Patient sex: F
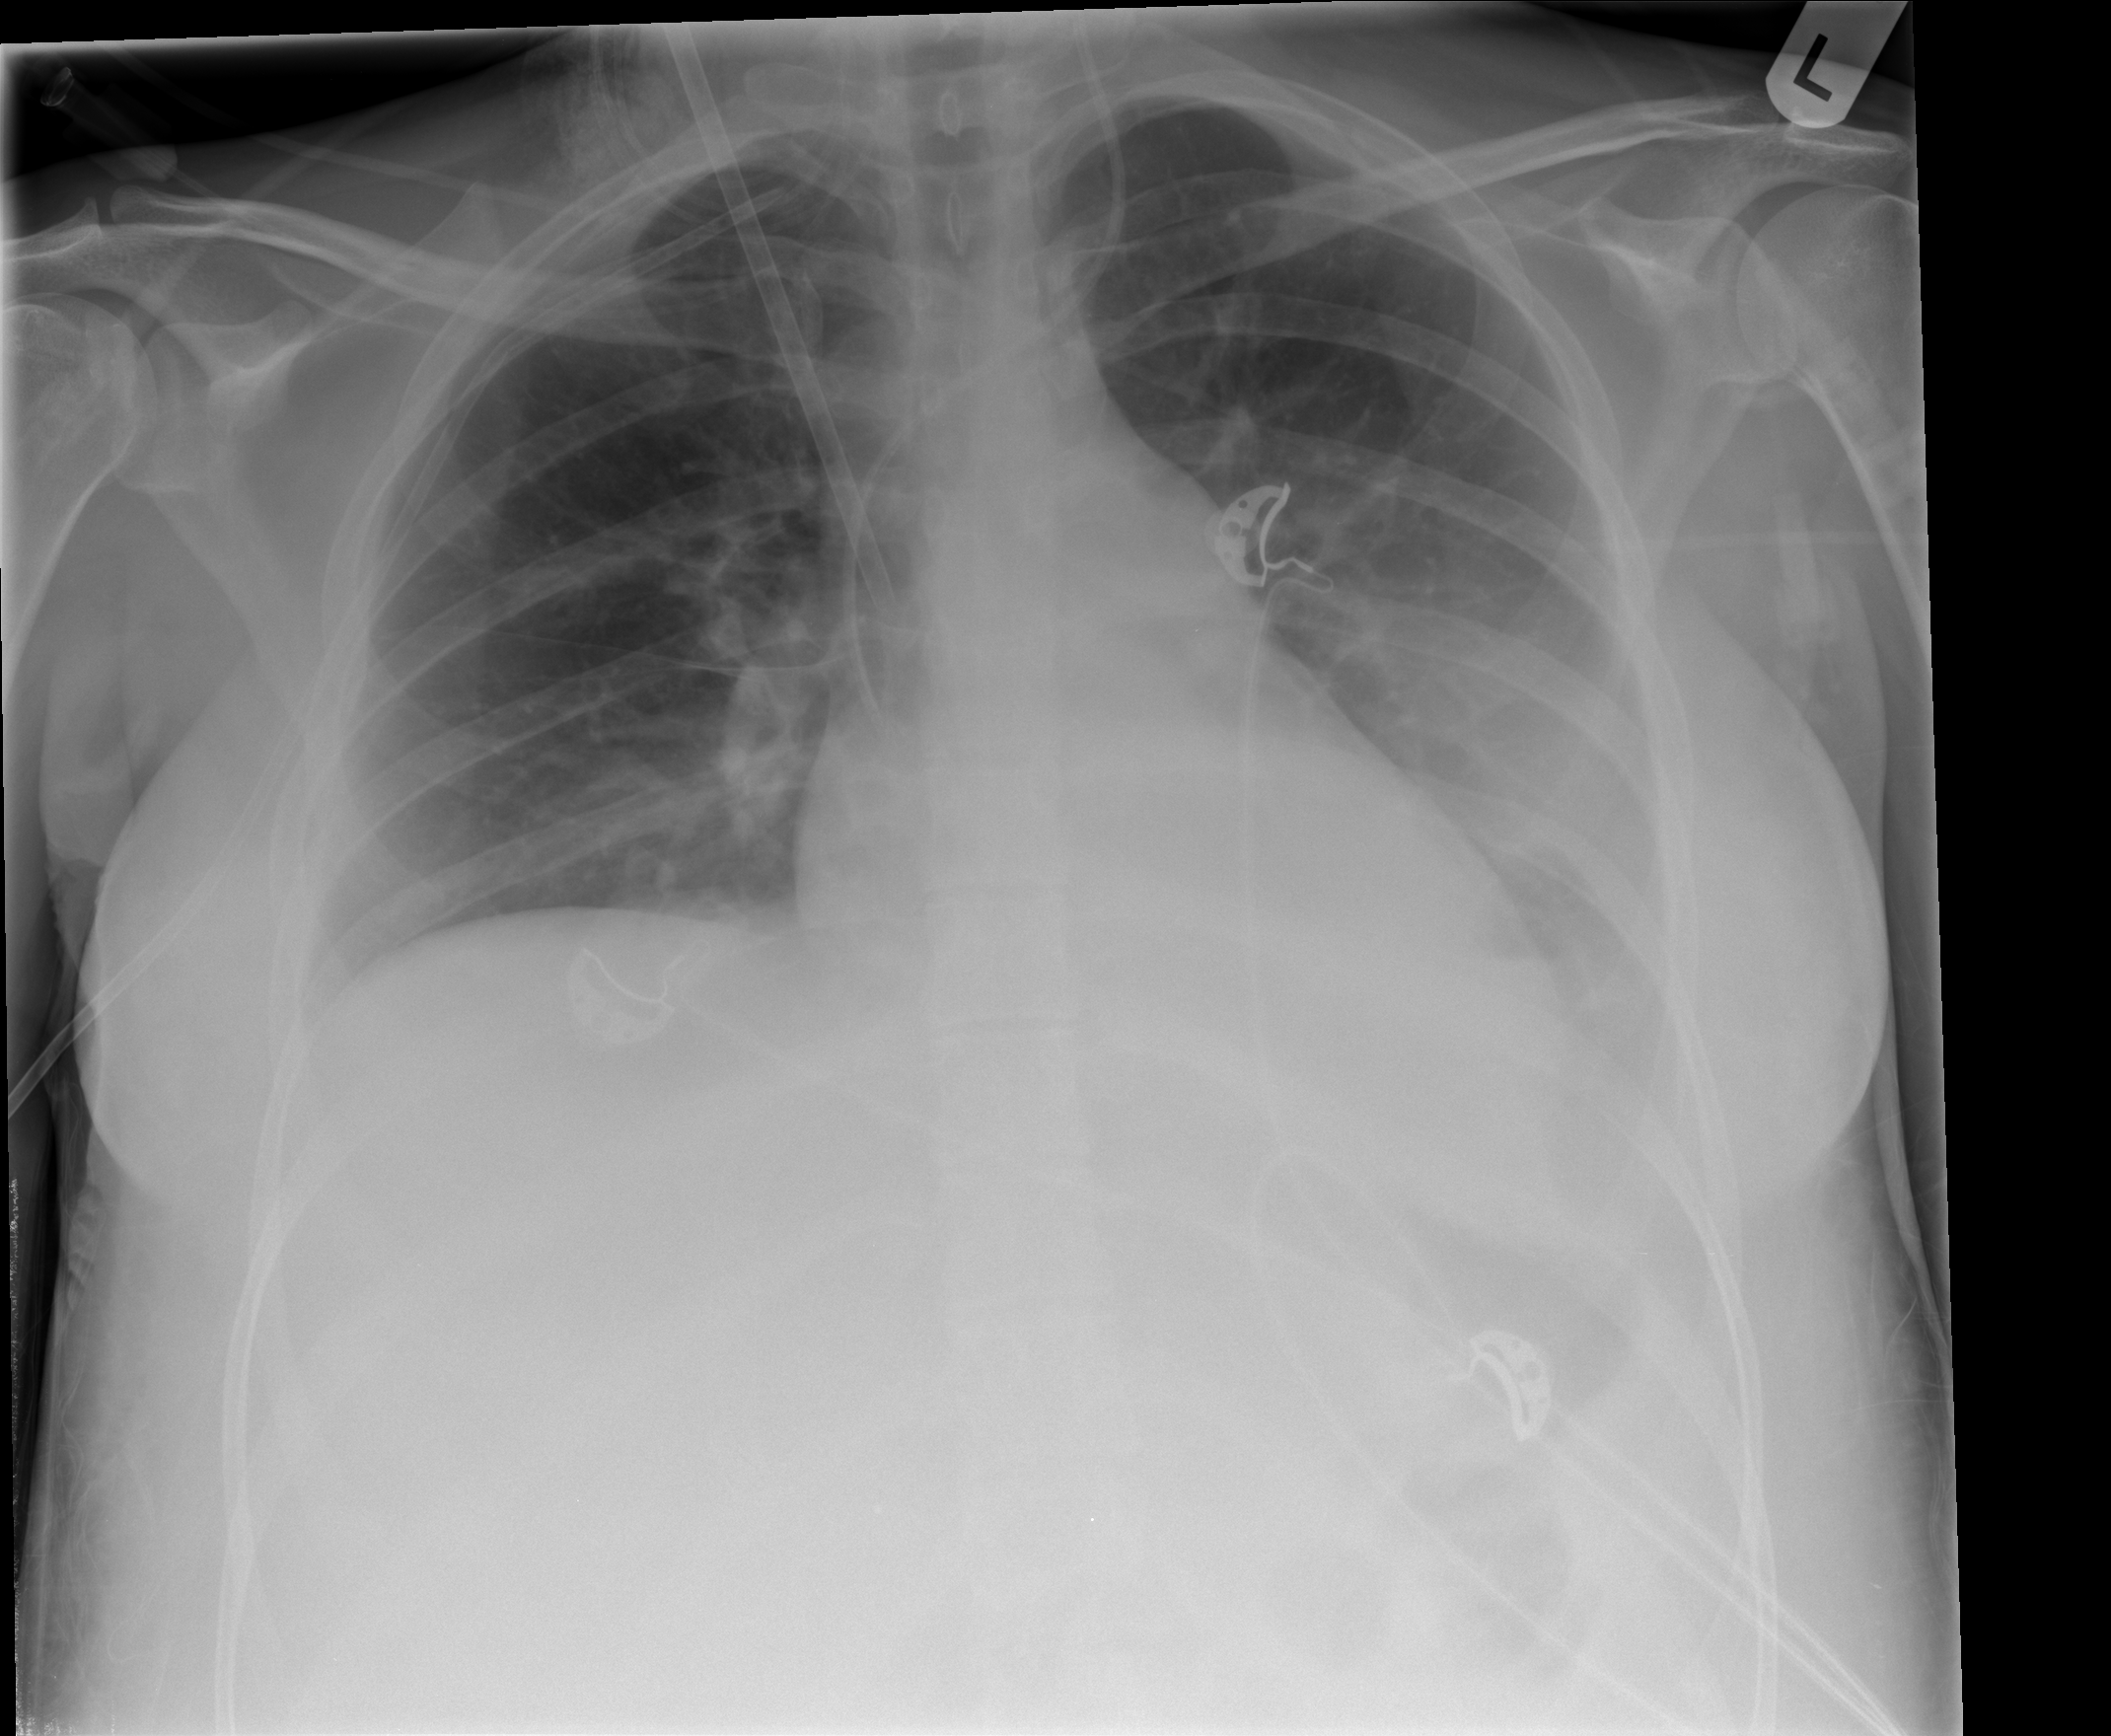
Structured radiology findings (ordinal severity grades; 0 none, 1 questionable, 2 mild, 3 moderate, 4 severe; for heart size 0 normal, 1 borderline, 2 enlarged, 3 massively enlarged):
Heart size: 0
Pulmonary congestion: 0
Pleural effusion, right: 0
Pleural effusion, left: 2
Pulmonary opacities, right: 0
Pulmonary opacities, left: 0
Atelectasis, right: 0
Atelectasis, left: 2